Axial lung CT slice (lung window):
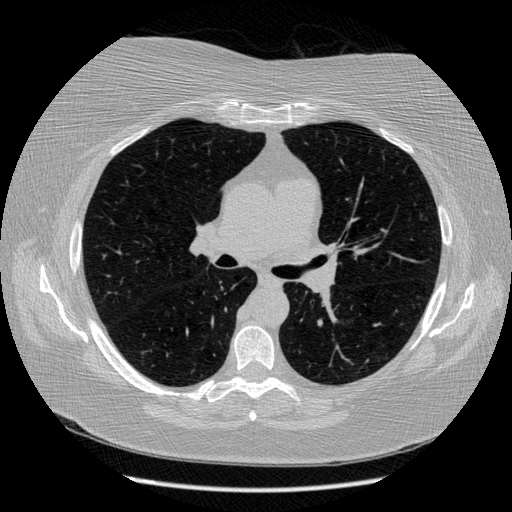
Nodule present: no